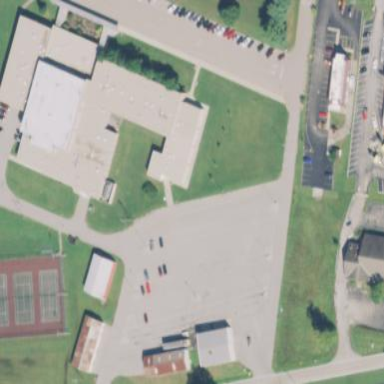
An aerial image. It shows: School building.